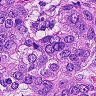
Metastatic tissue present: yes